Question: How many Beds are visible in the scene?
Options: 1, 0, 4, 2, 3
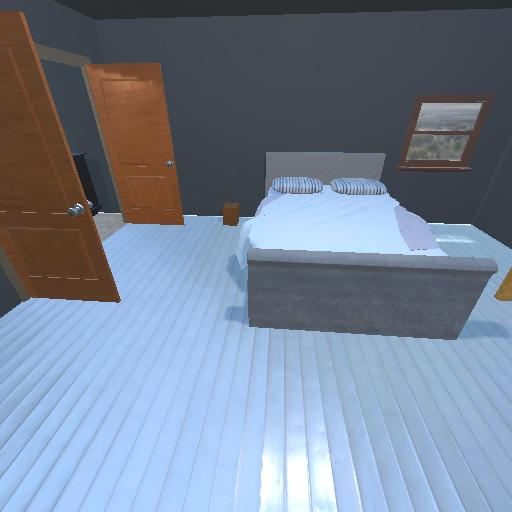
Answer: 1